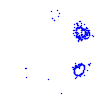
Particle: kaon